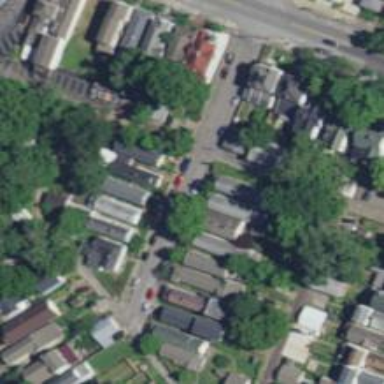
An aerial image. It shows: Alley classified as service road.